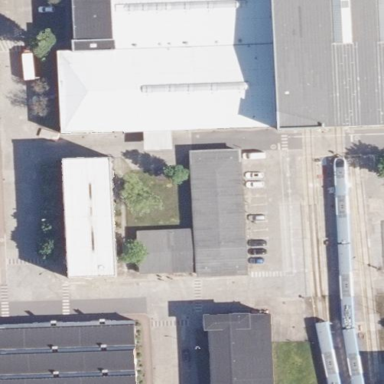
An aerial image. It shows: Office building.